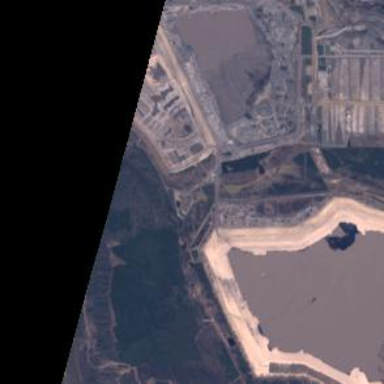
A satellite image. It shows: Industrial site with oil sands water reservoir of tailings.